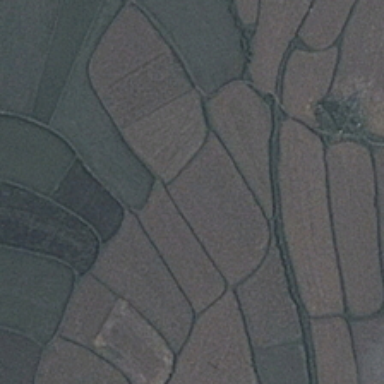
Many pieces of farmlands are like fish scales .